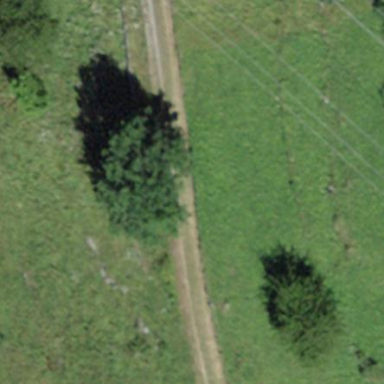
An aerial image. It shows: Forest area.